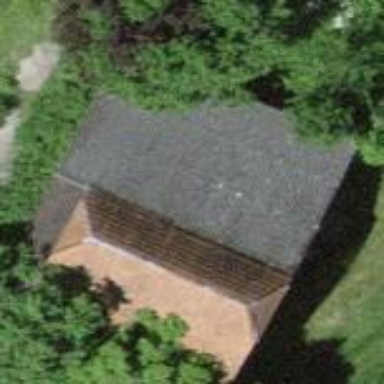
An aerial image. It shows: Rural barn.